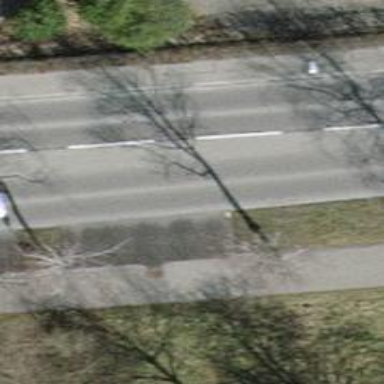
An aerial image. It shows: Bus stop equipped with public transport stop position.